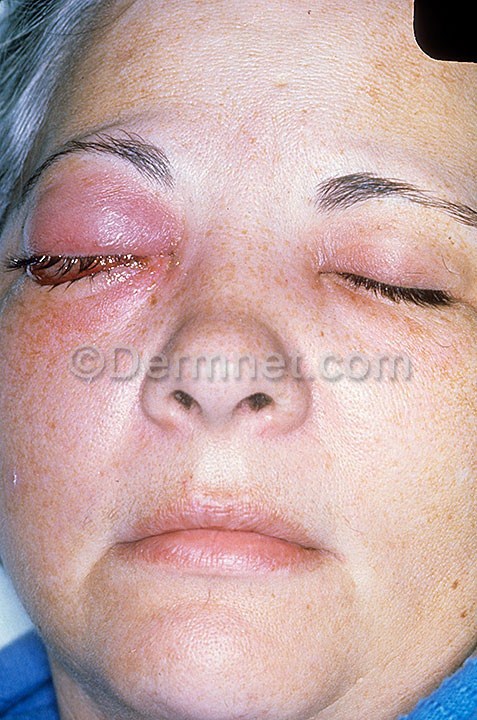
Disease: Cellulitis Impetigo and other Bacterial Infections